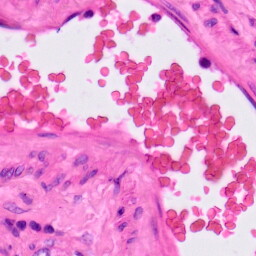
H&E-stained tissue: Lung